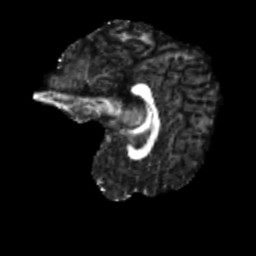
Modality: FA
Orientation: sagittal
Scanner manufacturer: siemens
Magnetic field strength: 3 T
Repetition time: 4 s
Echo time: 0.0594 s